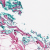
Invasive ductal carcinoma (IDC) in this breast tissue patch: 0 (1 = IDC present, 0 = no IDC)